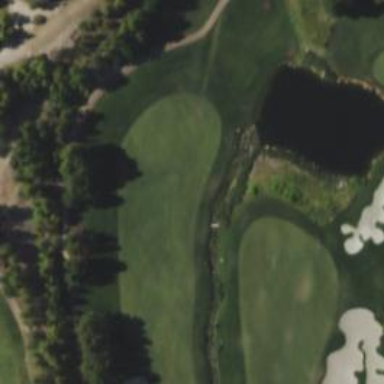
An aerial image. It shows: Path for both roads and golfers.